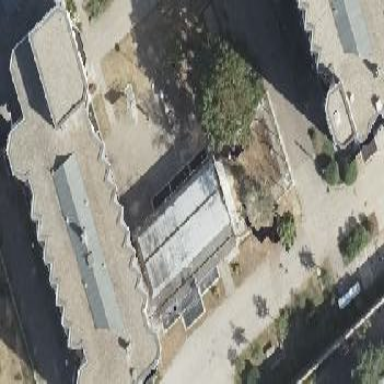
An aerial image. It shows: Building with flat roof.